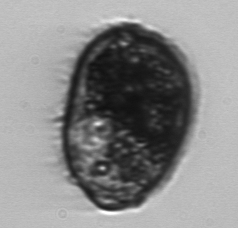
Label: Pleuronema